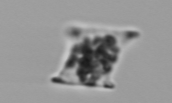
Label: Eucampia